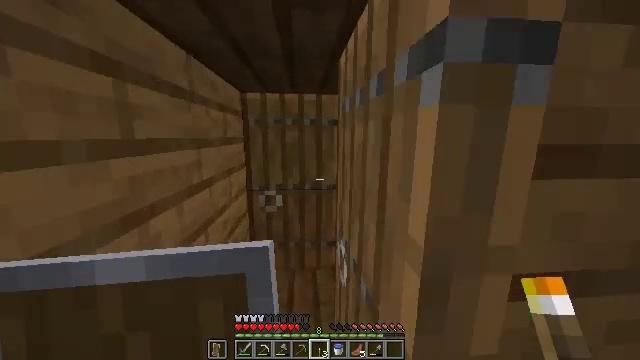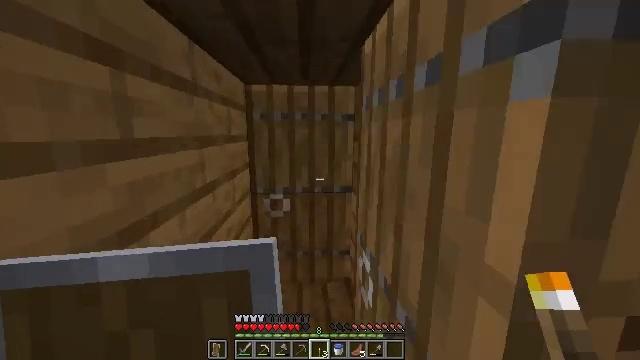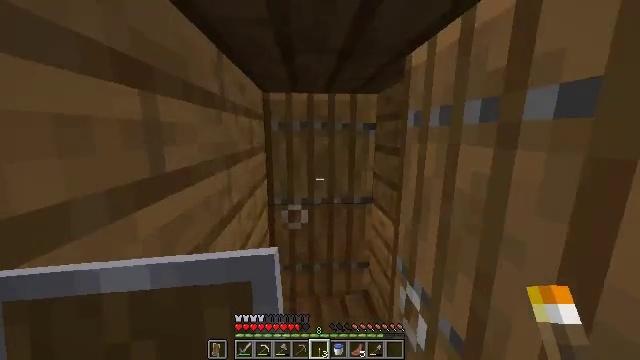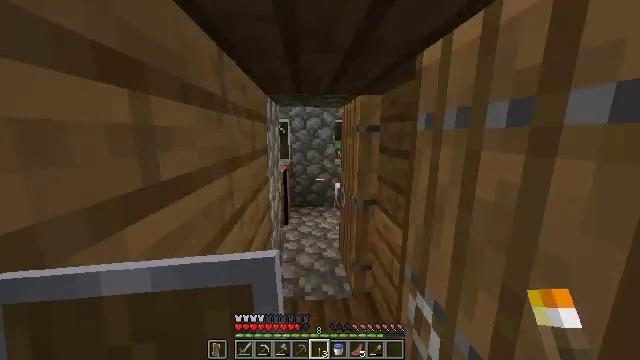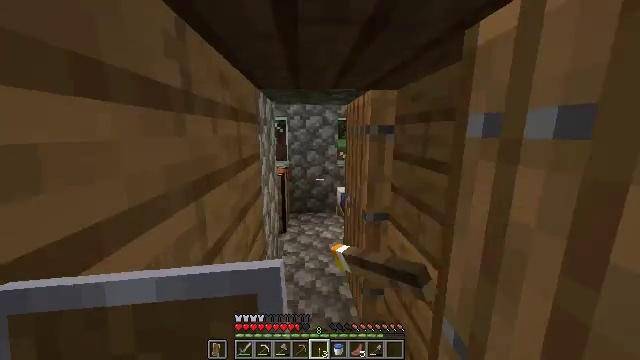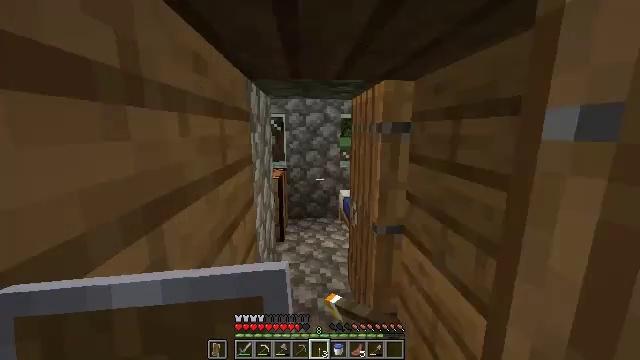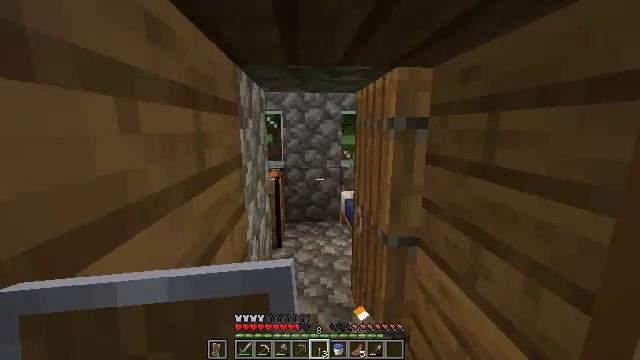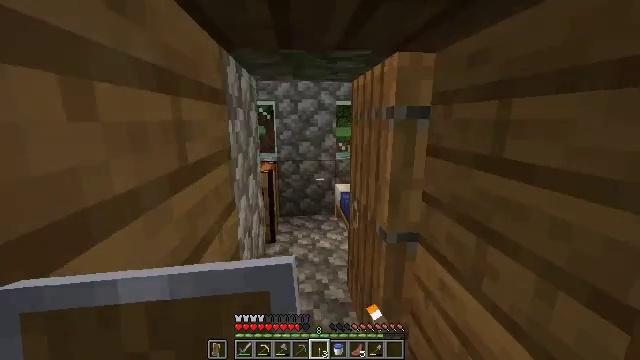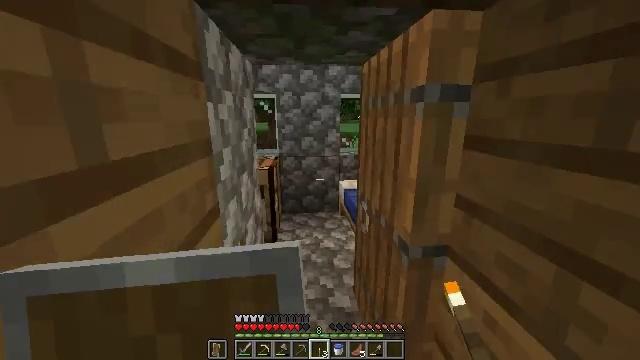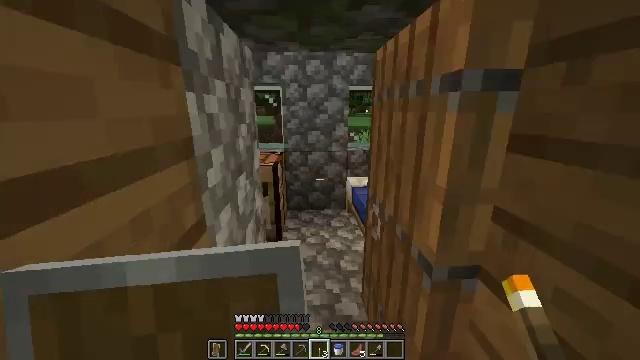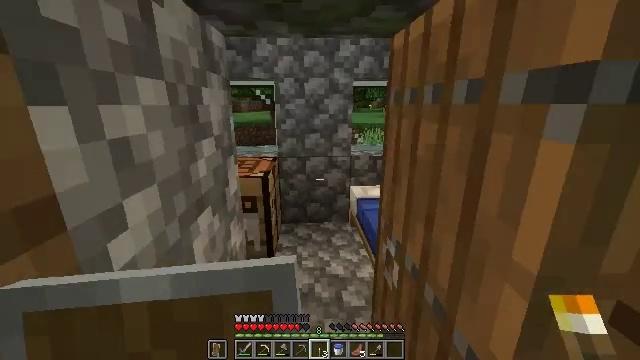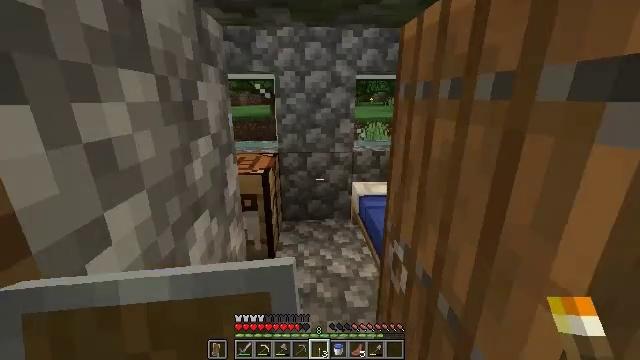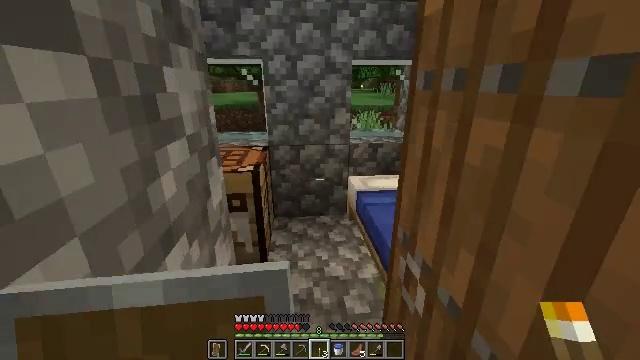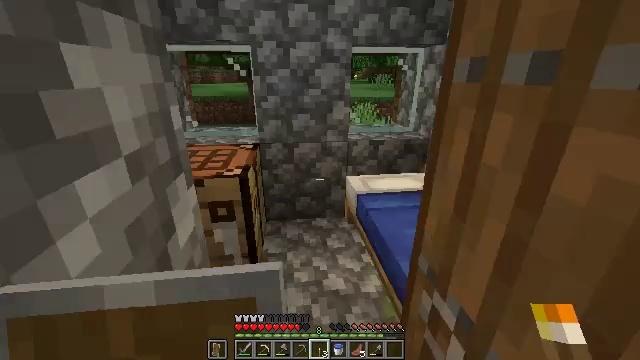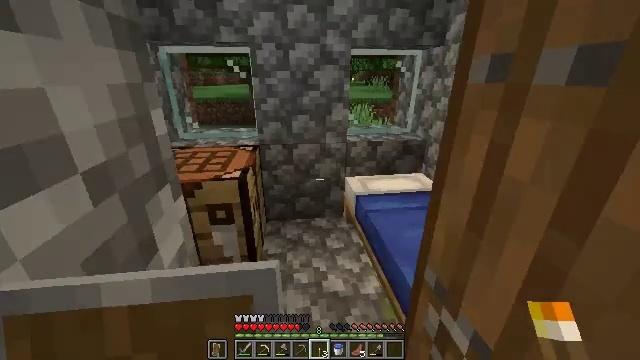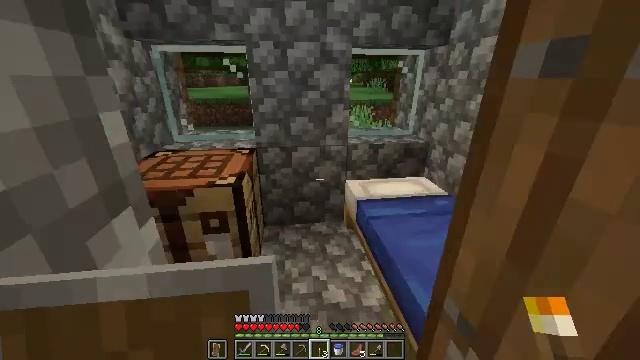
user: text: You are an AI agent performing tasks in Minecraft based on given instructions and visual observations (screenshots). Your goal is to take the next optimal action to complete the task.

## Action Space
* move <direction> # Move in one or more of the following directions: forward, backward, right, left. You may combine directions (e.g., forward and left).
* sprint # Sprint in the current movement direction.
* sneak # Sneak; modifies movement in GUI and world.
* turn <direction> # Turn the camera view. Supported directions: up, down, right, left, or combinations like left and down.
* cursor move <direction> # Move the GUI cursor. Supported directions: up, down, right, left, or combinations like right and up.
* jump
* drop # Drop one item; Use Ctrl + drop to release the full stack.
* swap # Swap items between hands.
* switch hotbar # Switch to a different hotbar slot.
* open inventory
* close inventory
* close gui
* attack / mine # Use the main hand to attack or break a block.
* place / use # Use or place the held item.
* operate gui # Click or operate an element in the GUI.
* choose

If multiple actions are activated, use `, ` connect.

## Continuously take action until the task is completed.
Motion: motion action
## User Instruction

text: Harvest the spruce door from its frame.
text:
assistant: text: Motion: move forward and move left
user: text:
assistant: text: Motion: move forward and move left
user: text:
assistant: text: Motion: move forward, use / place
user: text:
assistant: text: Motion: move forward, use / place
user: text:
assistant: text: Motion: move forward
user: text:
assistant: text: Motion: move forward
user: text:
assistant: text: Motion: move forward, turn right and down
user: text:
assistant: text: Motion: move forward, turn down
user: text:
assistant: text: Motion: move forward, turn left and down
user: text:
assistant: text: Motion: move forward
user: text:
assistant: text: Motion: move forward and move left, turn down
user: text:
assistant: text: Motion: move forward and move left, turn right and down
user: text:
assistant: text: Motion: move forward and move left, turn right and down
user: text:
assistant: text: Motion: move forward and move left
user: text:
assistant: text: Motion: move forward and move left
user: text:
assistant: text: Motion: move forward
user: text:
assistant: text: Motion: move forward, turn right
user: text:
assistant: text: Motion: move forward, turn left
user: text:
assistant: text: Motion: turn left
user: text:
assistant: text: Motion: move right, turn left
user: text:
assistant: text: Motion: move right
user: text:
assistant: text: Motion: move right
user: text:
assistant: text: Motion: turn right and down
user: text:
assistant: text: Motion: turn left and up
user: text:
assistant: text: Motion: turn left and up
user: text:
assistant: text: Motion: turn left and up
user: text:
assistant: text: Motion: turn right and up
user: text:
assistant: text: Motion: turn right and up
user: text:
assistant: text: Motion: turn right and down
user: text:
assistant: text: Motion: turn right